【题型】填空题　【知识点】解析几何　【难度】medium
已知 \(m \in \mathbb{R}\)，直线 \(l_1: x - my + m = 0\) 与 \(l_2: mx + y - 5 = 0\) 相交于点 \(P\)，\(Q\) 是抛物线 \(E: x^2 = 4y\) 上一点，则 \(|PQ|\) 的最小值为 \underline{\hspace{8cm}}。
【解答】
【答案】\(\boldsymbol{2\sqrt{2} - 2}\)

【分析】根据直线方程可确定两条直线垂直及所过定点，由此可得点 \(P\) 轨迹为圆，设 \(Q(2t, t^2)\)，结合圆上点到定点距离最值和二次函数最值的求法可求得结果。

【详解】
\[
\because 1 \times m + (-m) \times 1 = 0,\ \therefore l_1 \perp l_2,
\]
由 \(x - my + m = 0\) 得：\(x + (1 - y)m = 0\)，\(\therefore l_1\) 恒过定点 \((0,1)\)；
由 \(mx + y - 5 = 0\) 知：\(l_2\) 恒过定点 \((0,5)\)；

\(\because l_1 \cap l_2 = P\)，\(\therefore P\) 点轨迹是以 \(C(0,3)\) 为圆心，半径 \(r = 2\) 的圆（不含点 \((0,1)\)）。

设 \(Q(2t, t^2)\)，则
\[
\begin{aligned}
|PQ| &\geq |QC| - r = \sqrt{4t^2 + (t^2 - 3)^2} - 2 = \sqrt{(t^2 - 1)^2 + 8} - 2,
\end{aligned}
\]
当 \(t^2 = 1\)，即 \(t = \pm 1\) 时，\(|PQ|_{\min} = 2\sqrt{2} - 2\)。

故答案为：\(\boldsymbol{2\sqrt{2} - 2}\)

---

【点睛】关键点睛：
本题考查圆上点到曲线上的点的距离最值的求解问题，解题关键是能够根据两直线之间的位置关系及所过定点确定两直线交点轨迹为圆，进而利用圆的对称性来求解。
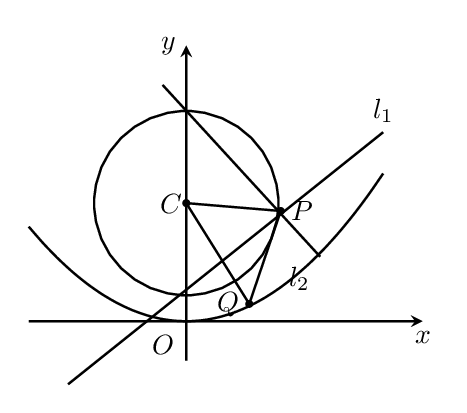